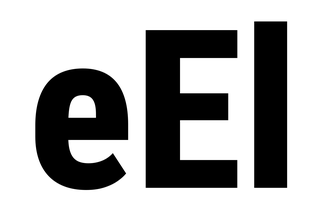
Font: Roboto_Condensed_ExtraBold